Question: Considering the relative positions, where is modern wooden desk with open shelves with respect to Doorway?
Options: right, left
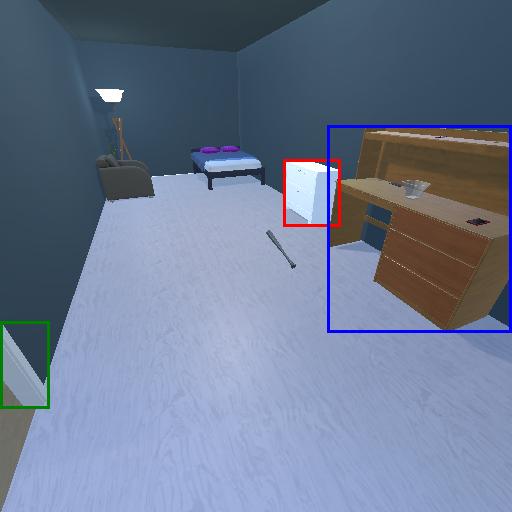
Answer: right